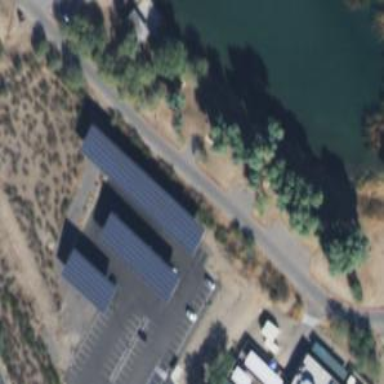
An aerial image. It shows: Solar power generator utilizing photovoltaic technology with solar photovoltaic panels.